Question: I'm not sure whether I can describe it properly. It's a kind of UIView, and we see only it's part (with arrow,maybe. on the bottom of screen,maybe). User can click on it, and this view appears fullscreen(usually developer leaves there some additional information). How can I make it?

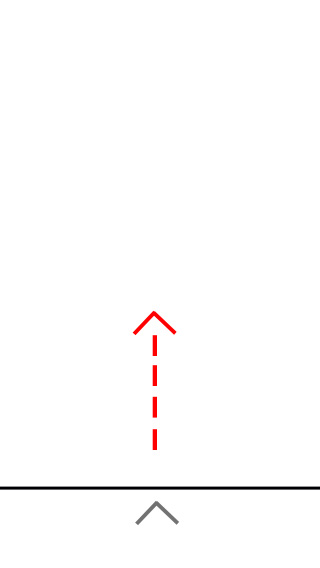
Answer: i just put the logic that just setting of view Y coordinate of That View and when user click on Button. that et animation and at the re setting the view frame with Y coordinate setting like:
'''
yourview.frame = CGRectMake(0,280,320,568);
[UIView animateWithDuration:2
delay:0.1
options: UIViewAnimationOptionTransitionFlipFromBottom
animations:^{
yourview.frame = CGRectMake(0, 0, 320, 568);
}
completion:^(BOOL finished){
}];
'''
Also see this example:
<URL>
Here above github demo this same that you are looking for its output like: